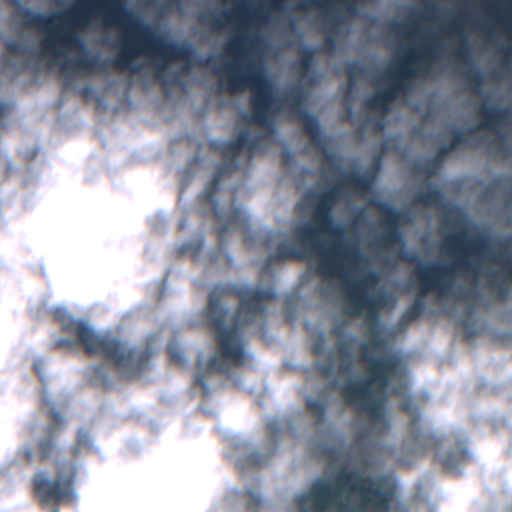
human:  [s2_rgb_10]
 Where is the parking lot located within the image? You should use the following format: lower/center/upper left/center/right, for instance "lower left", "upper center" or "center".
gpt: The parking lot is located in the lower right of the image.
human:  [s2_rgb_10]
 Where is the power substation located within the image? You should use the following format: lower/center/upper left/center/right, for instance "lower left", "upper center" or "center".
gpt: The power substation is located in the lower right of the image.
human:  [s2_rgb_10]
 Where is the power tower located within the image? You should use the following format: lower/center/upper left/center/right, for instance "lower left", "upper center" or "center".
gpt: The power tower is located in the lower of the image.
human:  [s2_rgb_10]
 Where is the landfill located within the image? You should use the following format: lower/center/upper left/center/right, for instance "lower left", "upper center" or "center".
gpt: There is no landfill in the image.